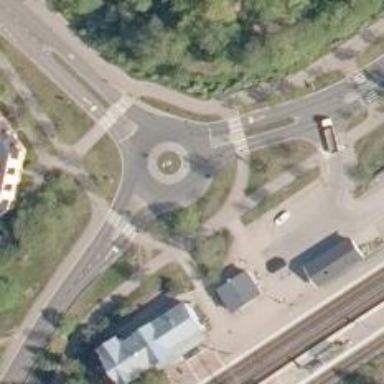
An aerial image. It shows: Tertiary road with asphalt surface leading to roundabout.